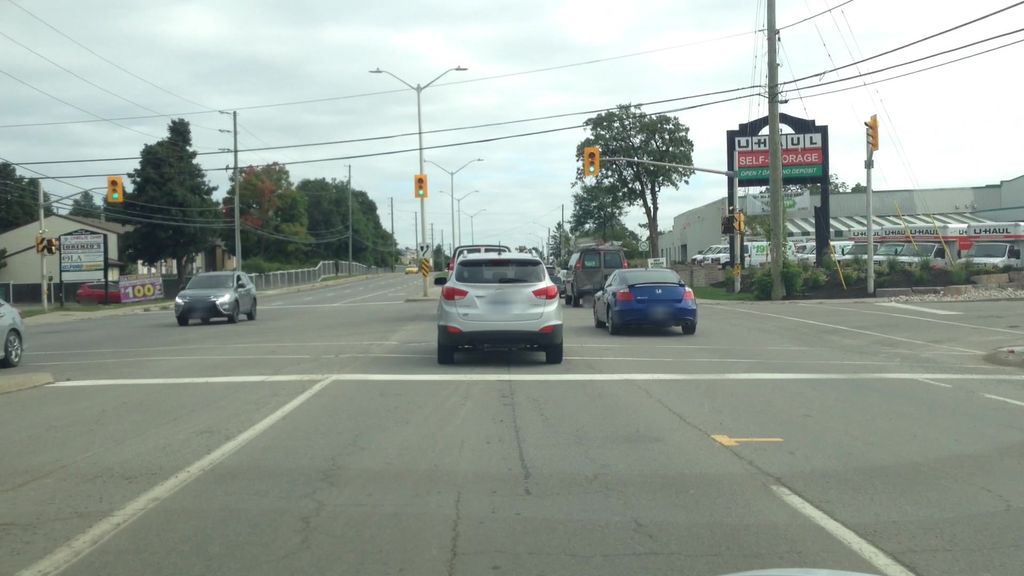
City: ottawa-gatineau